Field crop: maize
Growth stage: 2
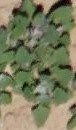
Species: chenopodium